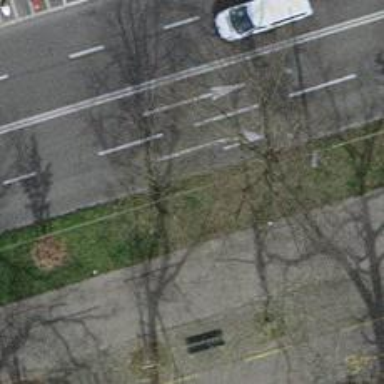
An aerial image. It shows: Avenue of trees.